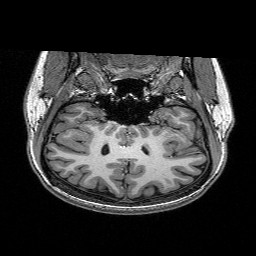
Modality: T1w
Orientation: sagittal
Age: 30
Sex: female
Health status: healthy
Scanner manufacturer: siemens
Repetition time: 2.53 s
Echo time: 0.00332 s